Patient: sex M, age 42
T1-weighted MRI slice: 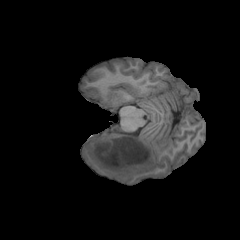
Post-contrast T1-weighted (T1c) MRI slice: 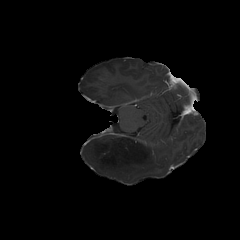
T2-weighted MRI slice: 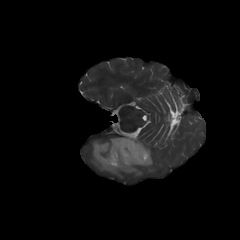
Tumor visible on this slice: yes
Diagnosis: Astrocytoma, IDH-mutant
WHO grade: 2